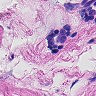
Metastatic tissue present: yes